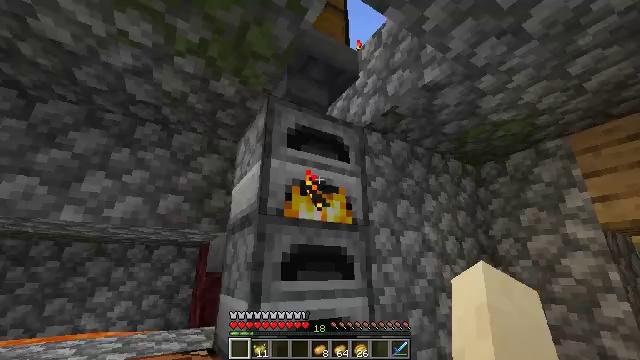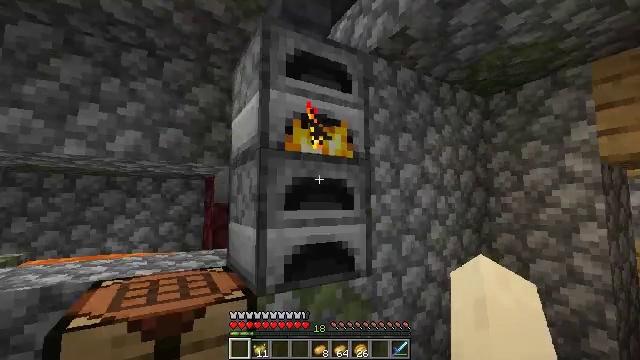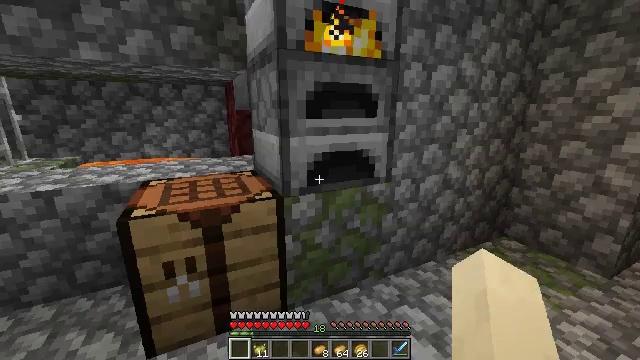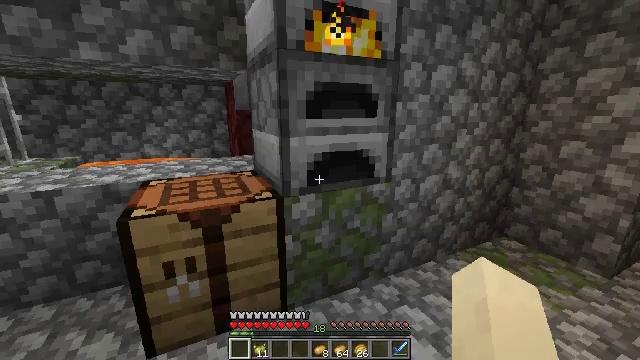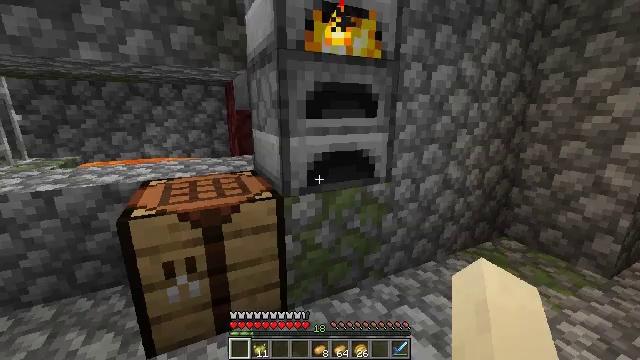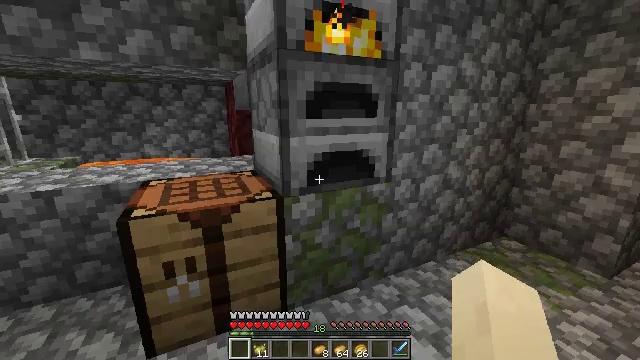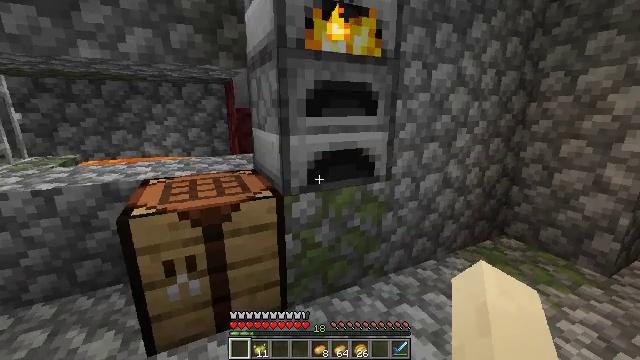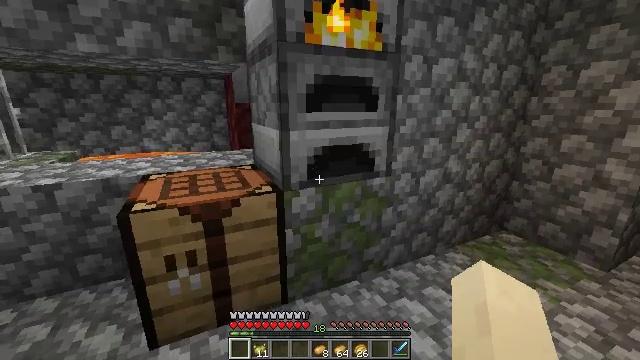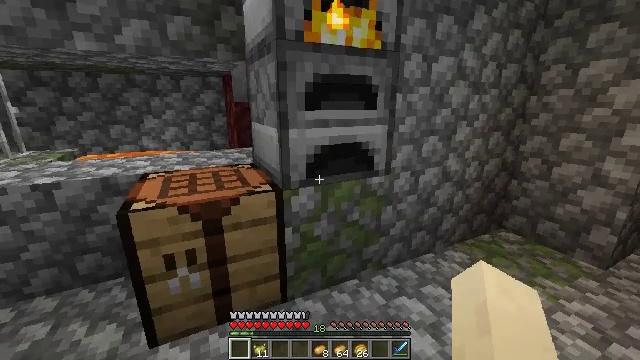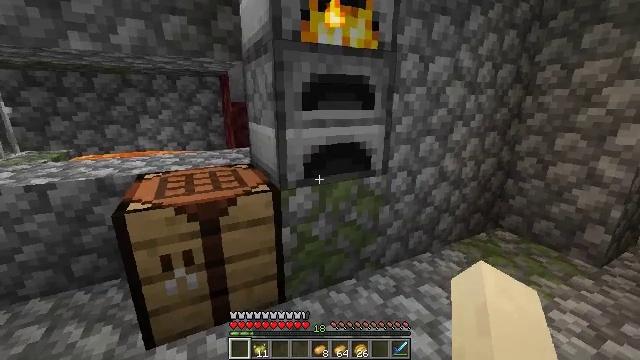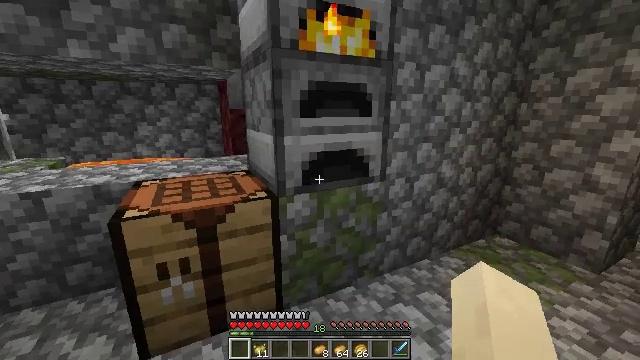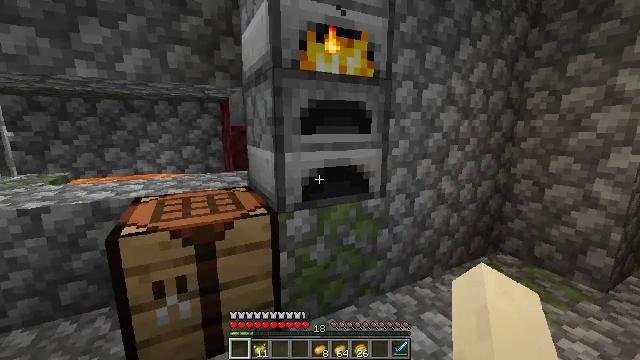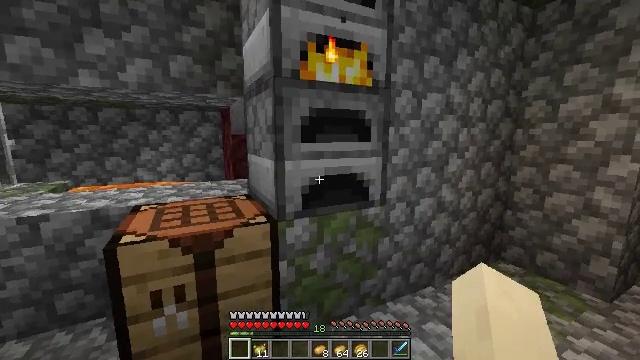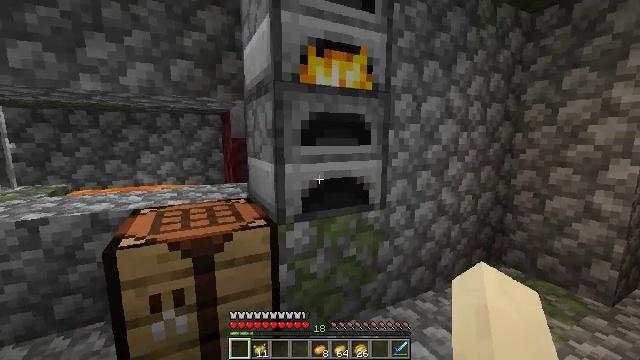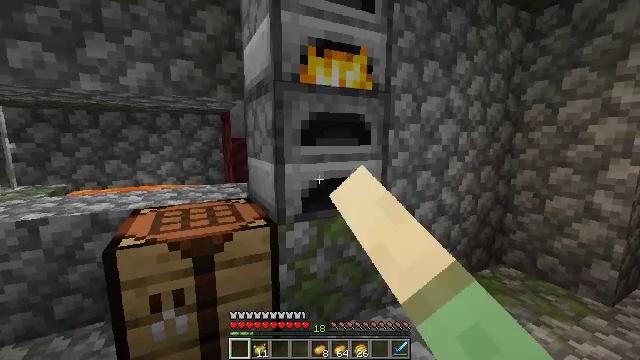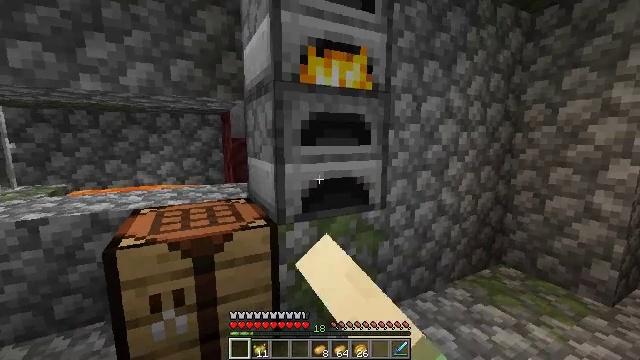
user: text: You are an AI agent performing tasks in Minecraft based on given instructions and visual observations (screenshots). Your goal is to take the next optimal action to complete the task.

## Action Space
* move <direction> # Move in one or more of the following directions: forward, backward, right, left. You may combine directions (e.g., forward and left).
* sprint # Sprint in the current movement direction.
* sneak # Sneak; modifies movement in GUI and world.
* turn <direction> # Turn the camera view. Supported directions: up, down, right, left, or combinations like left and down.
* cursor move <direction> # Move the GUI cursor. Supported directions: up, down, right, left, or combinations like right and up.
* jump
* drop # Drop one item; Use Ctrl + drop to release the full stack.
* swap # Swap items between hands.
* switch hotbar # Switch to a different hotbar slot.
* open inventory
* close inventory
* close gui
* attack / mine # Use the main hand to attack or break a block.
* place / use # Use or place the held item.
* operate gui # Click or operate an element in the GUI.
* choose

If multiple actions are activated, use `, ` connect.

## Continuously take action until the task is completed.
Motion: motion action
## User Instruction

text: Convert gold ingot into gold nugget.
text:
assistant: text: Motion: no_op
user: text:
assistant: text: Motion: turn left and down
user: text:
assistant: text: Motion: no_op
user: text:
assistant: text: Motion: no_op
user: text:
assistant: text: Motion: no_op
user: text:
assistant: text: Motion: no_op
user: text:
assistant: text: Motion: turn down
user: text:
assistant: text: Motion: no_op
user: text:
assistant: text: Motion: no_op
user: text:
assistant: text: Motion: turn up
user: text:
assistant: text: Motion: turn up
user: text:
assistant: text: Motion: turn up
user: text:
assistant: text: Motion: use / place
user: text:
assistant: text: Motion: use / place
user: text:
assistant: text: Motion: use / place
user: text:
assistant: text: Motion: no_op
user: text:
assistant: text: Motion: turn up
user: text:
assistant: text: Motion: open gui
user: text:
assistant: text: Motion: no_op
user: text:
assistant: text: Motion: no_op
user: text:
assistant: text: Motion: no_op
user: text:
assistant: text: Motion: no_op
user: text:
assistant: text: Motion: no_op
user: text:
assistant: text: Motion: sneak
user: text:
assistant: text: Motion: sneak, cursor move down
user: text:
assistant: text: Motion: sneak, cursor move down
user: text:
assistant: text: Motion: sneak, cursor move down
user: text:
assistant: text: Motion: sneak, cursor move down
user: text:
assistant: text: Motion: sneak, cursor move right and down
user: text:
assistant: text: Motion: sneak, cursor move right and down